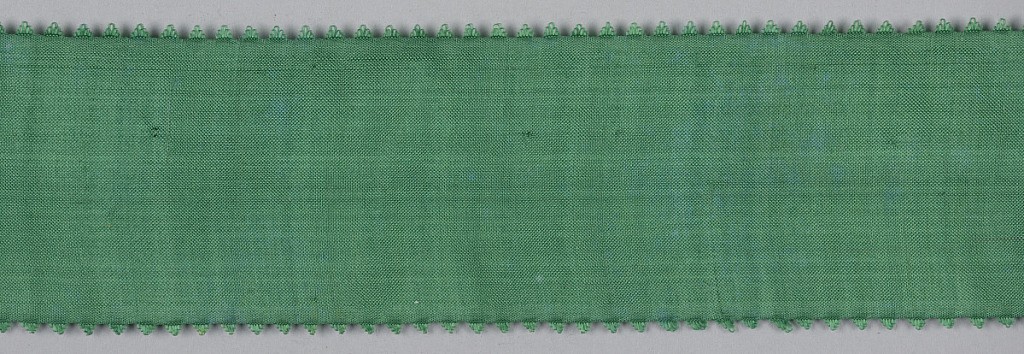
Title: Ribbon
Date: mid-19th century
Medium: silk Technique: plain weave
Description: Green ribbon with picot edge.